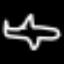
Label: airplane